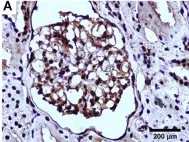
Immunohistochemical staining of complement components. (A-D) For the proband. (A,E) FB staining within glomerular capillary and segmental mesangial for the proband and his elder sister, respectively.
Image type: pathology (immunostaining)